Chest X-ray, PA view. Patient: 29 years old, sex F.
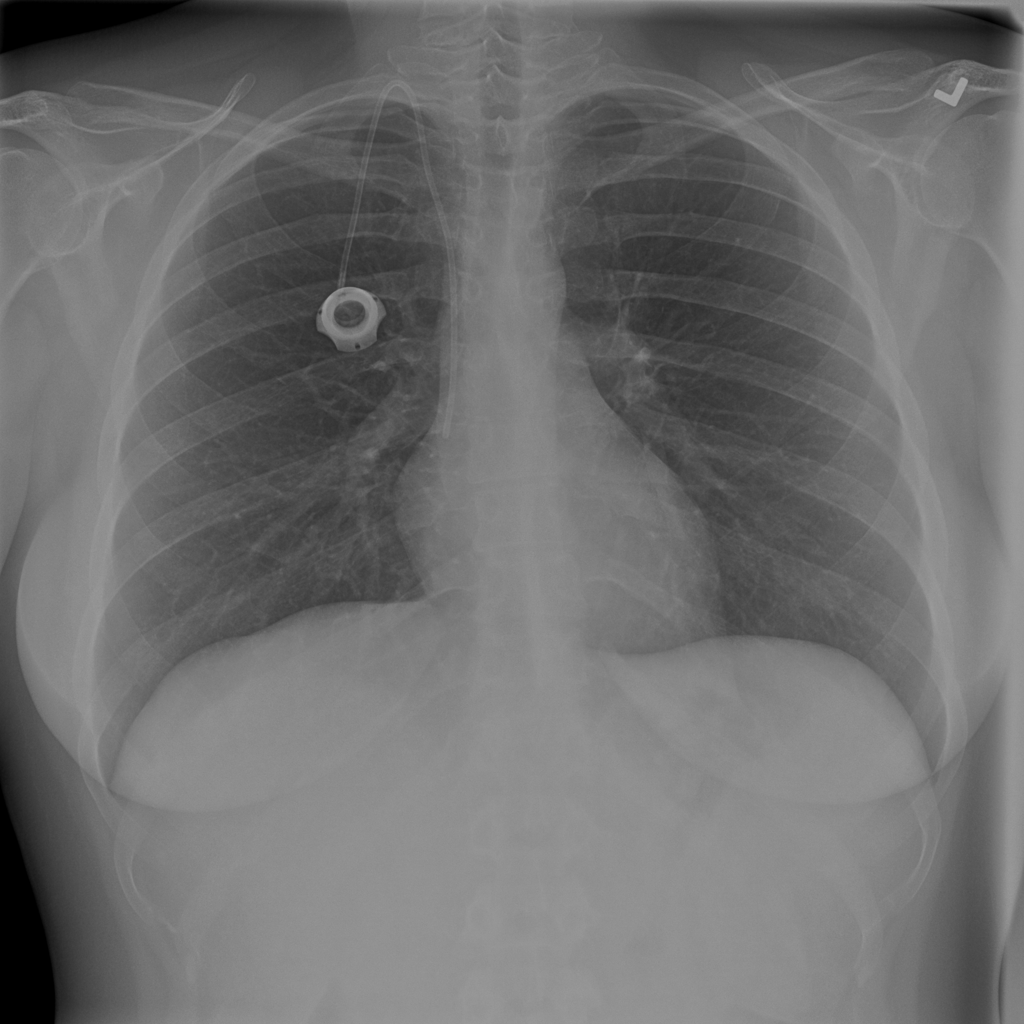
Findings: Infiltration